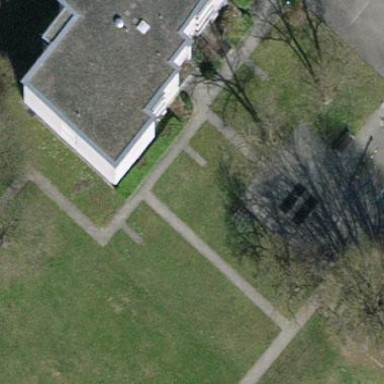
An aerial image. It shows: Building with flat roof.